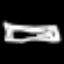
Label: bed